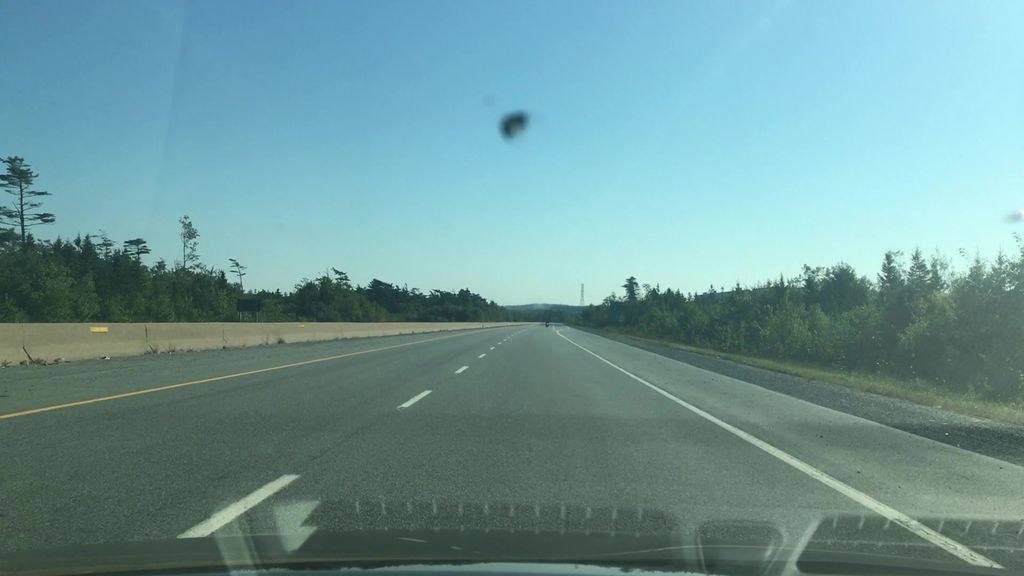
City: halifax